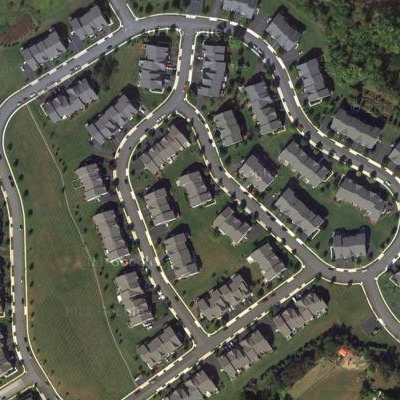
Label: Resident